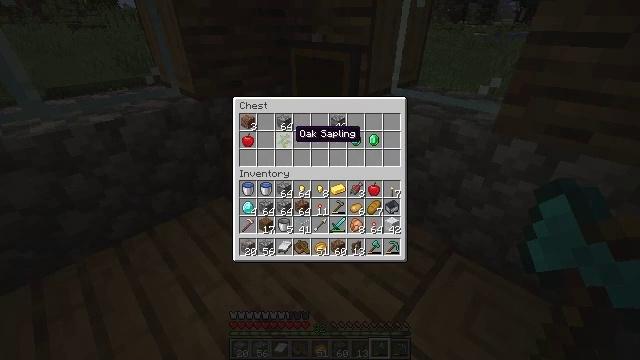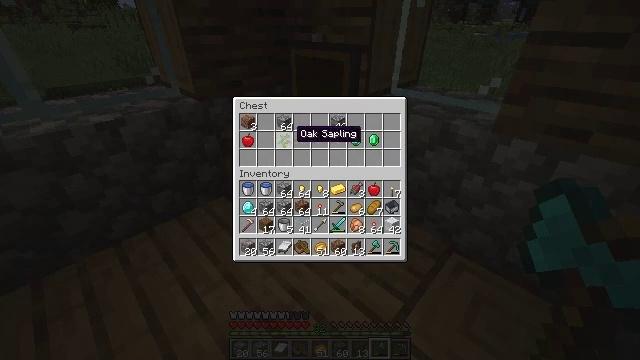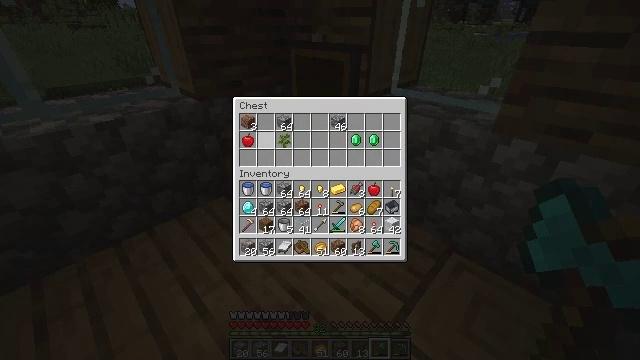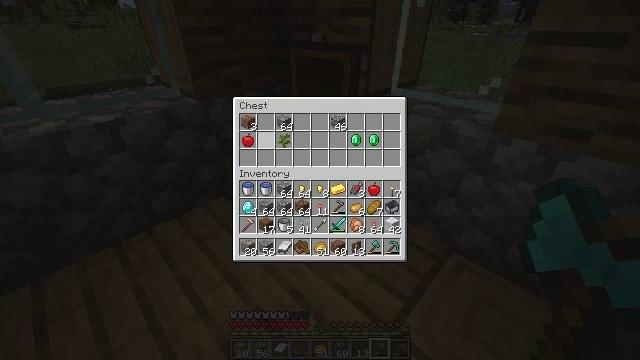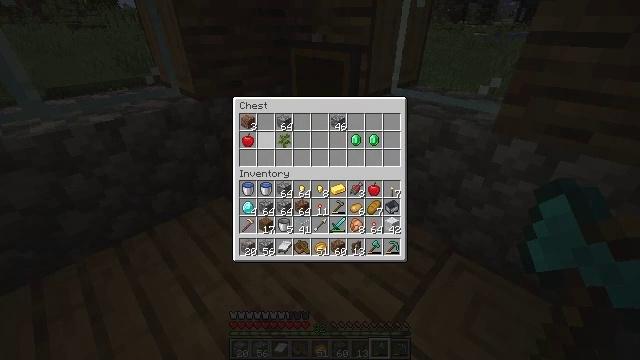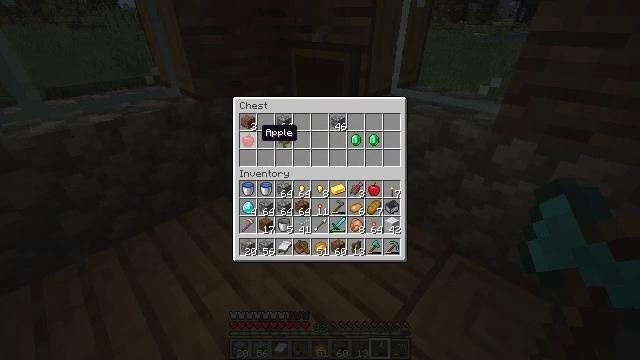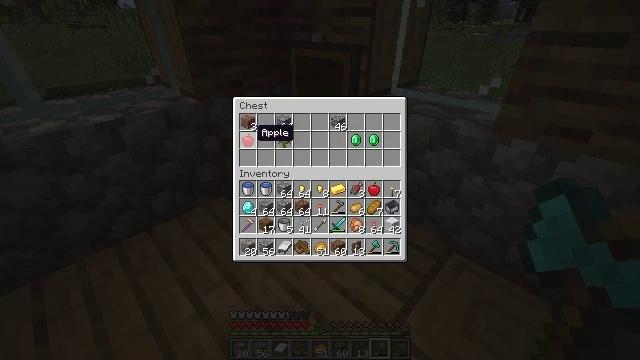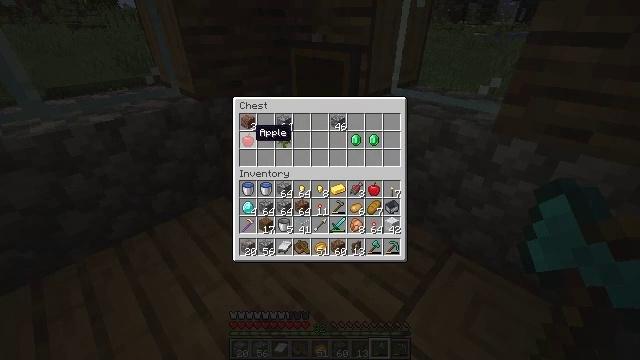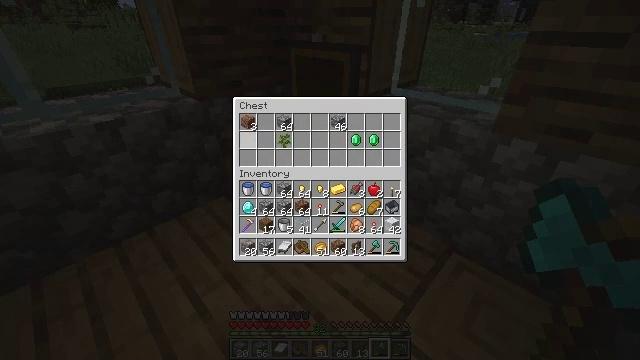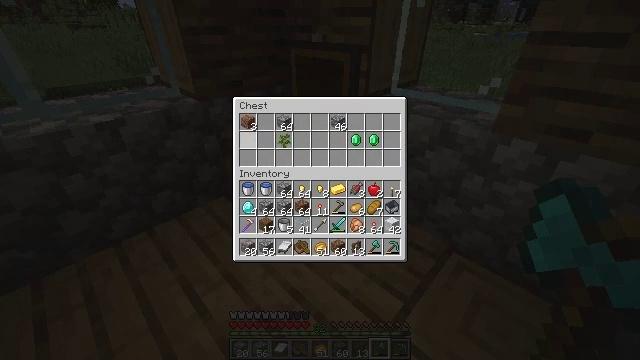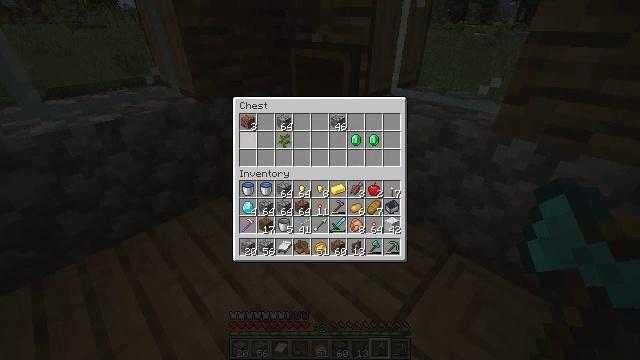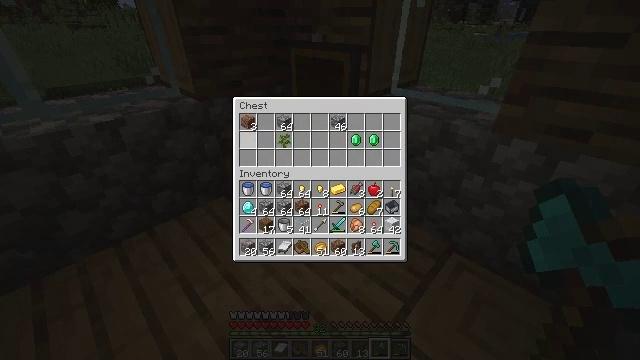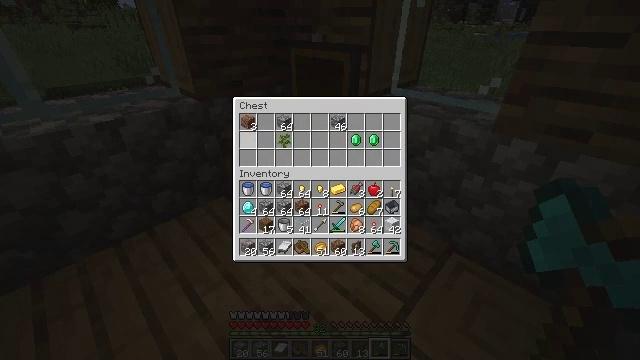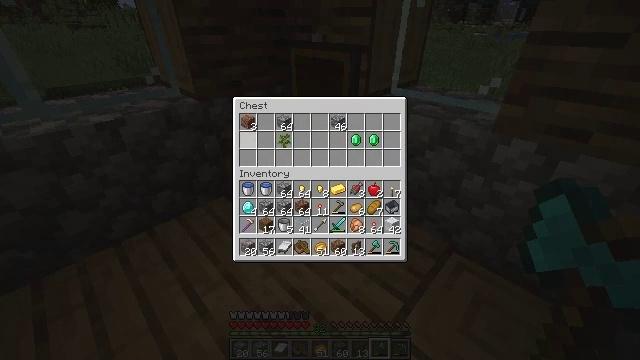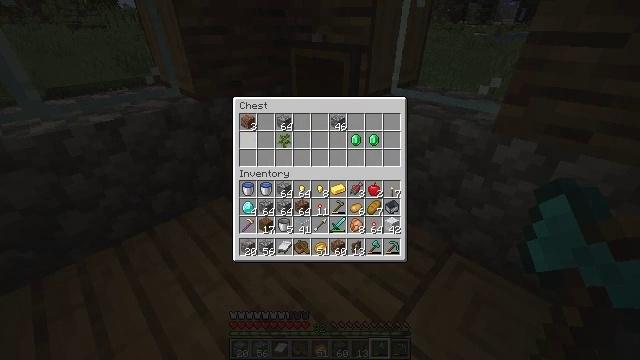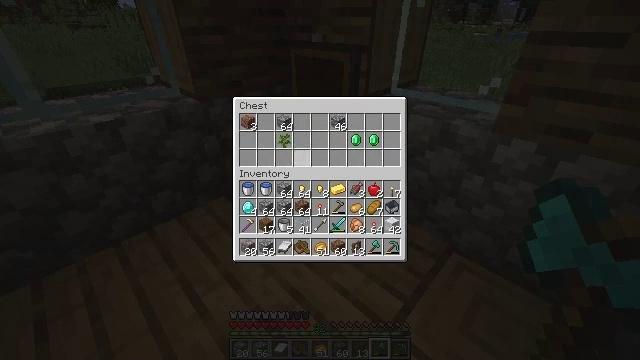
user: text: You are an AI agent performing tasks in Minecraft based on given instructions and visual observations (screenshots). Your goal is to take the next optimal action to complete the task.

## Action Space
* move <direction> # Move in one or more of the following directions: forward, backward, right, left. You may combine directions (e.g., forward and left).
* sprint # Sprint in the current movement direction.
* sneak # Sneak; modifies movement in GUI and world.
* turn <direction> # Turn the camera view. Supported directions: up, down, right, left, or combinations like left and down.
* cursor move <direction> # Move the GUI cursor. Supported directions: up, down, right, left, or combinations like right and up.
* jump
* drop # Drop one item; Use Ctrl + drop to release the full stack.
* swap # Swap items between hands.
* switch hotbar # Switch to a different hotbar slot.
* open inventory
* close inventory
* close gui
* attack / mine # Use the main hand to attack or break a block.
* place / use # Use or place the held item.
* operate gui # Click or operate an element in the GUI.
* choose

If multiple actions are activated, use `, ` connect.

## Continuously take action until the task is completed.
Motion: motion action
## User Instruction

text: Gather beetroots by breaking the plants.
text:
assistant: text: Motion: sneak
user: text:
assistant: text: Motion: sneak, turn left
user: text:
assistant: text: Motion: sneak, turn left
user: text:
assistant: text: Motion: sneak
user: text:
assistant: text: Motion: sneak
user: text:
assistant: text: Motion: sneak
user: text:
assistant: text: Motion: sneak
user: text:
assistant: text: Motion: sneak, attack / mine
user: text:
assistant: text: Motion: sneak, attack / mine
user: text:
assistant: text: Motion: sneak, attack / mine
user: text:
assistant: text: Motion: sneak
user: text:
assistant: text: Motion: sneak
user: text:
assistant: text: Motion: sneak
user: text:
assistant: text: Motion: sneak, turn right
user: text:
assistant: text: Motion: sneak, turn right and down
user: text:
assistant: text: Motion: sneak, turn right and down
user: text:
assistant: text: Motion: sneak, turn right and down
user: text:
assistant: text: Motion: sneak, turn right
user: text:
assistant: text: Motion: sneak, turn right
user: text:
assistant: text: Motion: sneak
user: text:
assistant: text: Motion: sneak
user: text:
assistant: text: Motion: sneak
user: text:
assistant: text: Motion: no_op
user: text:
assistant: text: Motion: no_op
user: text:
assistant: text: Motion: no_op
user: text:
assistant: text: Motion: no_op
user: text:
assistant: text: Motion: turn up
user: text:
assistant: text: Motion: turn up
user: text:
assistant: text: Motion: sneak
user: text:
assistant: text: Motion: sneak